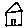
Label: house